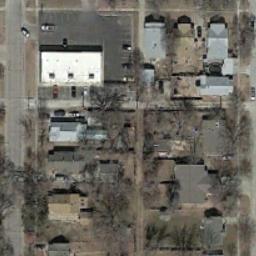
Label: medium_residential